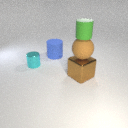
large brown metal cube below small green rubber cylinder